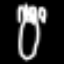
Label: fork